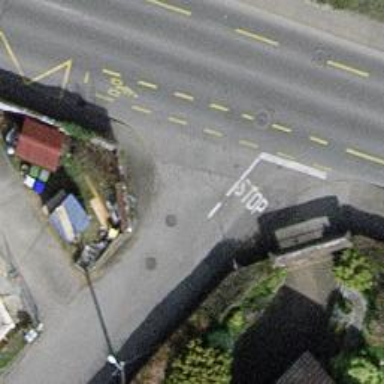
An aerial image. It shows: Unmarked road crossing.